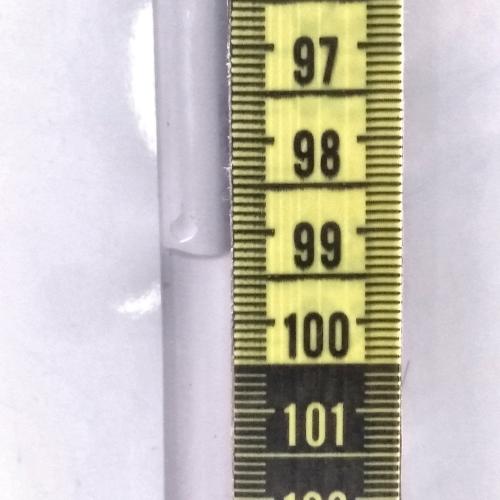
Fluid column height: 99.2 cm